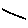
Label: line